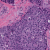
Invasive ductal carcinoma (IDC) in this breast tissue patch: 1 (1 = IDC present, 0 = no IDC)